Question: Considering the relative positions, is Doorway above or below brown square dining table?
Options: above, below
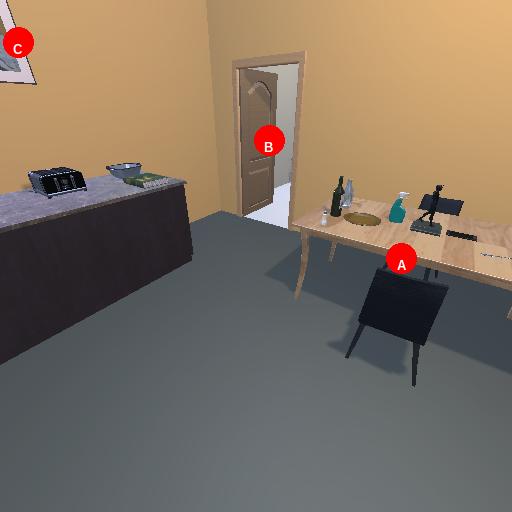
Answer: above